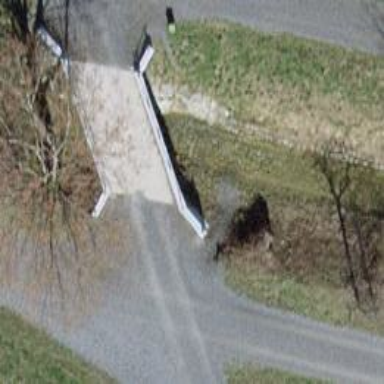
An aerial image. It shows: Pebblestone track with grade2 tracktype.